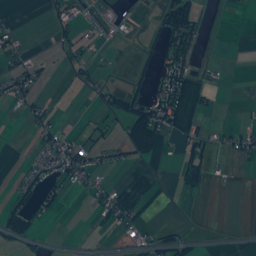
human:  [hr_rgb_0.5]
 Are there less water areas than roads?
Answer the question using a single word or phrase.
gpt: yes

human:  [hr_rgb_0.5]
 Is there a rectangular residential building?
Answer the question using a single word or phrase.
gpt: yes

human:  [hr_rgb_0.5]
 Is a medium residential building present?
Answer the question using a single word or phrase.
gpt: yes

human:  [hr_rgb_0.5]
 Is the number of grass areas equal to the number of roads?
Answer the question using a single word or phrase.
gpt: no

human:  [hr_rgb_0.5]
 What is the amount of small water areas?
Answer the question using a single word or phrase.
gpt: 21

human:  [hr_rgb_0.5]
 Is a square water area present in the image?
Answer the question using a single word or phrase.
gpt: yes

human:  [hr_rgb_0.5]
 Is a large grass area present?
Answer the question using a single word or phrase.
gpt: yes

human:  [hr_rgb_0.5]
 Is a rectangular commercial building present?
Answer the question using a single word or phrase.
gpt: yes

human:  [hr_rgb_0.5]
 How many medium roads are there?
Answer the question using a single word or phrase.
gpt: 0

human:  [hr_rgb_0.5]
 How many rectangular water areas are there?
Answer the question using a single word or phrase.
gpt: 9

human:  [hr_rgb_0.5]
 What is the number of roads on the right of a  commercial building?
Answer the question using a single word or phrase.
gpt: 170

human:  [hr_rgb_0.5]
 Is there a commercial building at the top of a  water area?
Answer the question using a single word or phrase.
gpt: yes

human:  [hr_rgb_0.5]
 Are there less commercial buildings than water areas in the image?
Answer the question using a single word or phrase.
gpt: yes

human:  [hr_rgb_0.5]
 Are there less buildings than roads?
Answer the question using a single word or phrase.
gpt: no

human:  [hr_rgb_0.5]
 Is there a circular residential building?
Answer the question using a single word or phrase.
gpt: yes

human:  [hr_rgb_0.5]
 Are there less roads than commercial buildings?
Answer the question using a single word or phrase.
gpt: no

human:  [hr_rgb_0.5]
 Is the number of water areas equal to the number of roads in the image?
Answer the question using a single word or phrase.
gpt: no

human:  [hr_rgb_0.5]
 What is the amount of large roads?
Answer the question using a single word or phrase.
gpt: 0

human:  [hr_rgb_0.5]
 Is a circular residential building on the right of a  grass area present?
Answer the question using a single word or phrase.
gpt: yes

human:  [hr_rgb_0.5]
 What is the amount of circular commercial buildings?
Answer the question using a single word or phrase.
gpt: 0

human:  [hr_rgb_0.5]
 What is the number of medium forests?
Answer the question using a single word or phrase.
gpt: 23

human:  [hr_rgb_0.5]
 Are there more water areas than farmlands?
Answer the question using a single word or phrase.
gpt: no

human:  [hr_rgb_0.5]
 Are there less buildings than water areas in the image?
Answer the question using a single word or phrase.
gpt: no

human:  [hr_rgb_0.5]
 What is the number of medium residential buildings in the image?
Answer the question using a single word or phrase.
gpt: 6

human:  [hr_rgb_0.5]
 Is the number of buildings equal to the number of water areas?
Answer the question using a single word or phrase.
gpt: no

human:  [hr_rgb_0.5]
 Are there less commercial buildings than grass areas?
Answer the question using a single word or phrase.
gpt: yes

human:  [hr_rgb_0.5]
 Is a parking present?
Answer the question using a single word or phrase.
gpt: yes

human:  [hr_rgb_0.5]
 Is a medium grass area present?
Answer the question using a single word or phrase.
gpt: yes

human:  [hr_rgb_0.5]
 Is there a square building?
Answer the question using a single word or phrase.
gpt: yes

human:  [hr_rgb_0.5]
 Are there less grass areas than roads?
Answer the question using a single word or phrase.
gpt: no

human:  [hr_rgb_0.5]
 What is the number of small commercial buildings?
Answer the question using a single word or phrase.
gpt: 5

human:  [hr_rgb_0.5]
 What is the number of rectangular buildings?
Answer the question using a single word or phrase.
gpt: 751

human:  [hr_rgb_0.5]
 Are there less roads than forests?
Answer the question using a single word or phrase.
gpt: no

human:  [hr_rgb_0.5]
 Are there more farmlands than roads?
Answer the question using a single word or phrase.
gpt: no

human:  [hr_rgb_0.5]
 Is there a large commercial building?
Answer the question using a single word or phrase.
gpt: yes

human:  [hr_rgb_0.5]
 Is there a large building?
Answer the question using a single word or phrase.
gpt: yes